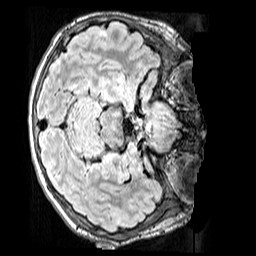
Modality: FLAIR
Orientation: axial
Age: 13
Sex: male
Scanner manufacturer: siemens
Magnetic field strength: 3 T
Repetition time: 5 s
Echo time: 0.388 s